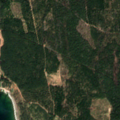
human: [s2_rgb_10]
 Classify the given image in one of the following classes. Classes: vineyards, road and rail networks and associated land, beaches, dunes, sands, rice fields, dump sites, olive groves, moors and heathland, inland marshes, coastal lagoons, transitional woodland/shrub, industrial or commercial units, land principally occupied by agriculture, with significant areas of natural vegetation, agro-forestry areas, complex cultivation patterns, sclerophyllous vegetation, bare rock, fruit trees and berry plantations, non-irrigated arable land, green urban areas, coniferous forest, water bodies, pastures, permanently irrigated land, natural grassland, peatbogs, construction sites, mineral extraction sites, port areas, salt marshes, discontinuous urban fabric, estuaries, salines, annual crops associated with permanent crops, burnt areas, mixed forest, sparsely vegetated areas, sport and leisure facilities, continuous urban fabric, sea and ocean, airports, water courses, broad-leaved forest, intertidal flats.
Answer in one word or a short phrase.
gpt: coniferous forest, mixed forest, sea and ocean